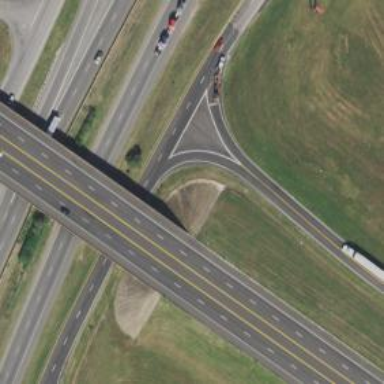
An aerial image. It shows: Secondary link road.